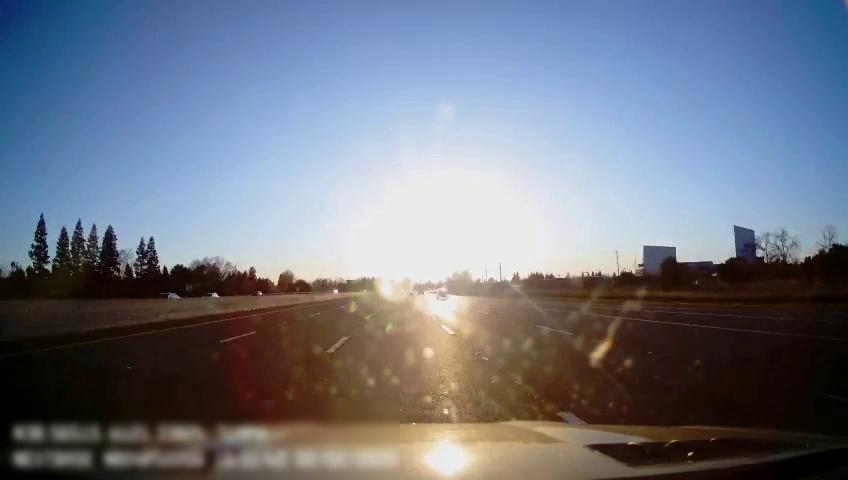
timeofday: Day
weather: Sunny
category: Drivable Space
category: Vehicles | Car
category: Vehicles | Car
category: Vehicles | SUV
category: Vehicles | SUV
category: Lanes | Alternate Lane
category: Lanes | Alternate Lane
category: Lanes | Current Lane
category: Lanes | Current Lane
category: Lanes | Alternate Lane
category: Lanes | Alternate Lane
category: Lanes | Alternate Lane